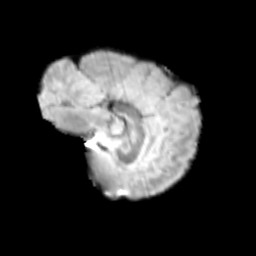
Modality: T2w
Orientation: sagittal
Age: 13
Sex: male
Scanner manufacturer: siemens
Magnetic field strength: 3 T
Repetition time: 3.8 s
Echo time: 0.07 s